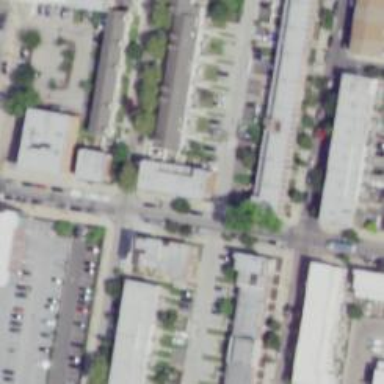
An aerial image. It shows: Alleyway designated as service road.